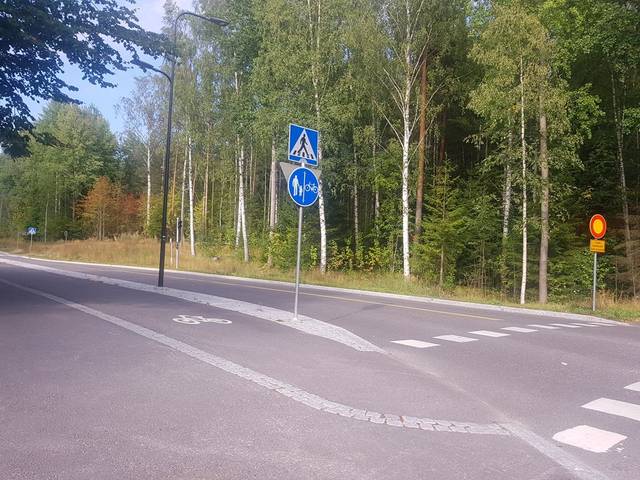
Region: Finland
Coordinates: 60.257, 24.897